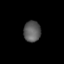
Tissue: lung
Cell type: Others
Senescence score: 0.1462
Nuclear area (px): 349
Mean DAPI intensity: 91.963